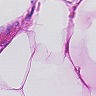
Metastatic tissue present: no